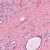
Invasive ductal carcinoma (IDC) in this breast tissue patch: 0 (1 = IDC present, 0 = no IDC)